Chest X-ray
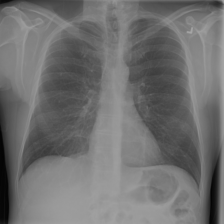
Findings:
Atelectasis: negative
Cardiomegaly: negative
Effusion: negative
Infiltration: negative
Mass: negative
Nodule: negative
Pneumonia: negative
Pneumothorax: negative
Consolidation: negative
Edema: negative
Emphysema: negative
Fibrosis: negative
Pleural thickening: negative
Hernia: negative